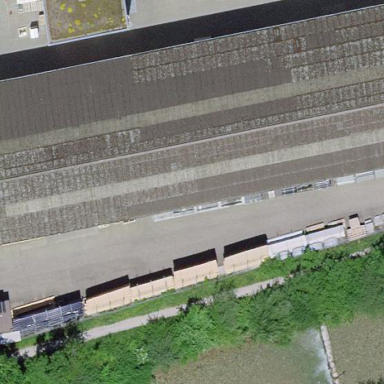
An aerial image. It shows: Warehouse building.